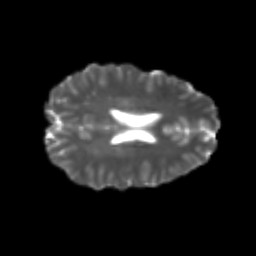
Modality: T2w
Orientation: axial
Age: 25
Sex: female
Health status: healthy
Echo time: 0.074 s